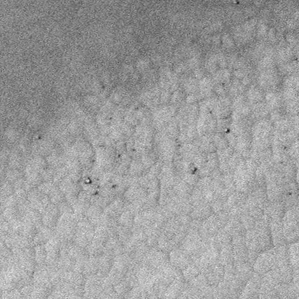
Label: frost